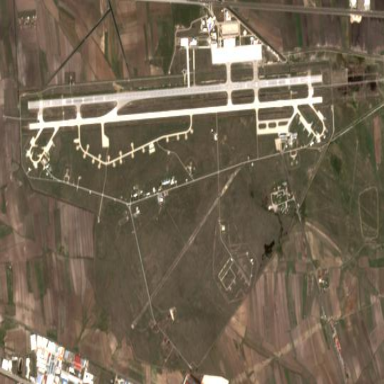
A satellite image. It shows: International airport with both public and military functions.